Question: I used this method for that:
'croppedBitmap =Bitmap.createBitmap( sourceBitmap, x, y, 80, 80, mMatrix, true);'
But in corner areas it showing error:
'java.lang.IllegalArgumentException: x must be >= 0'
Attached image is showing my expected Result

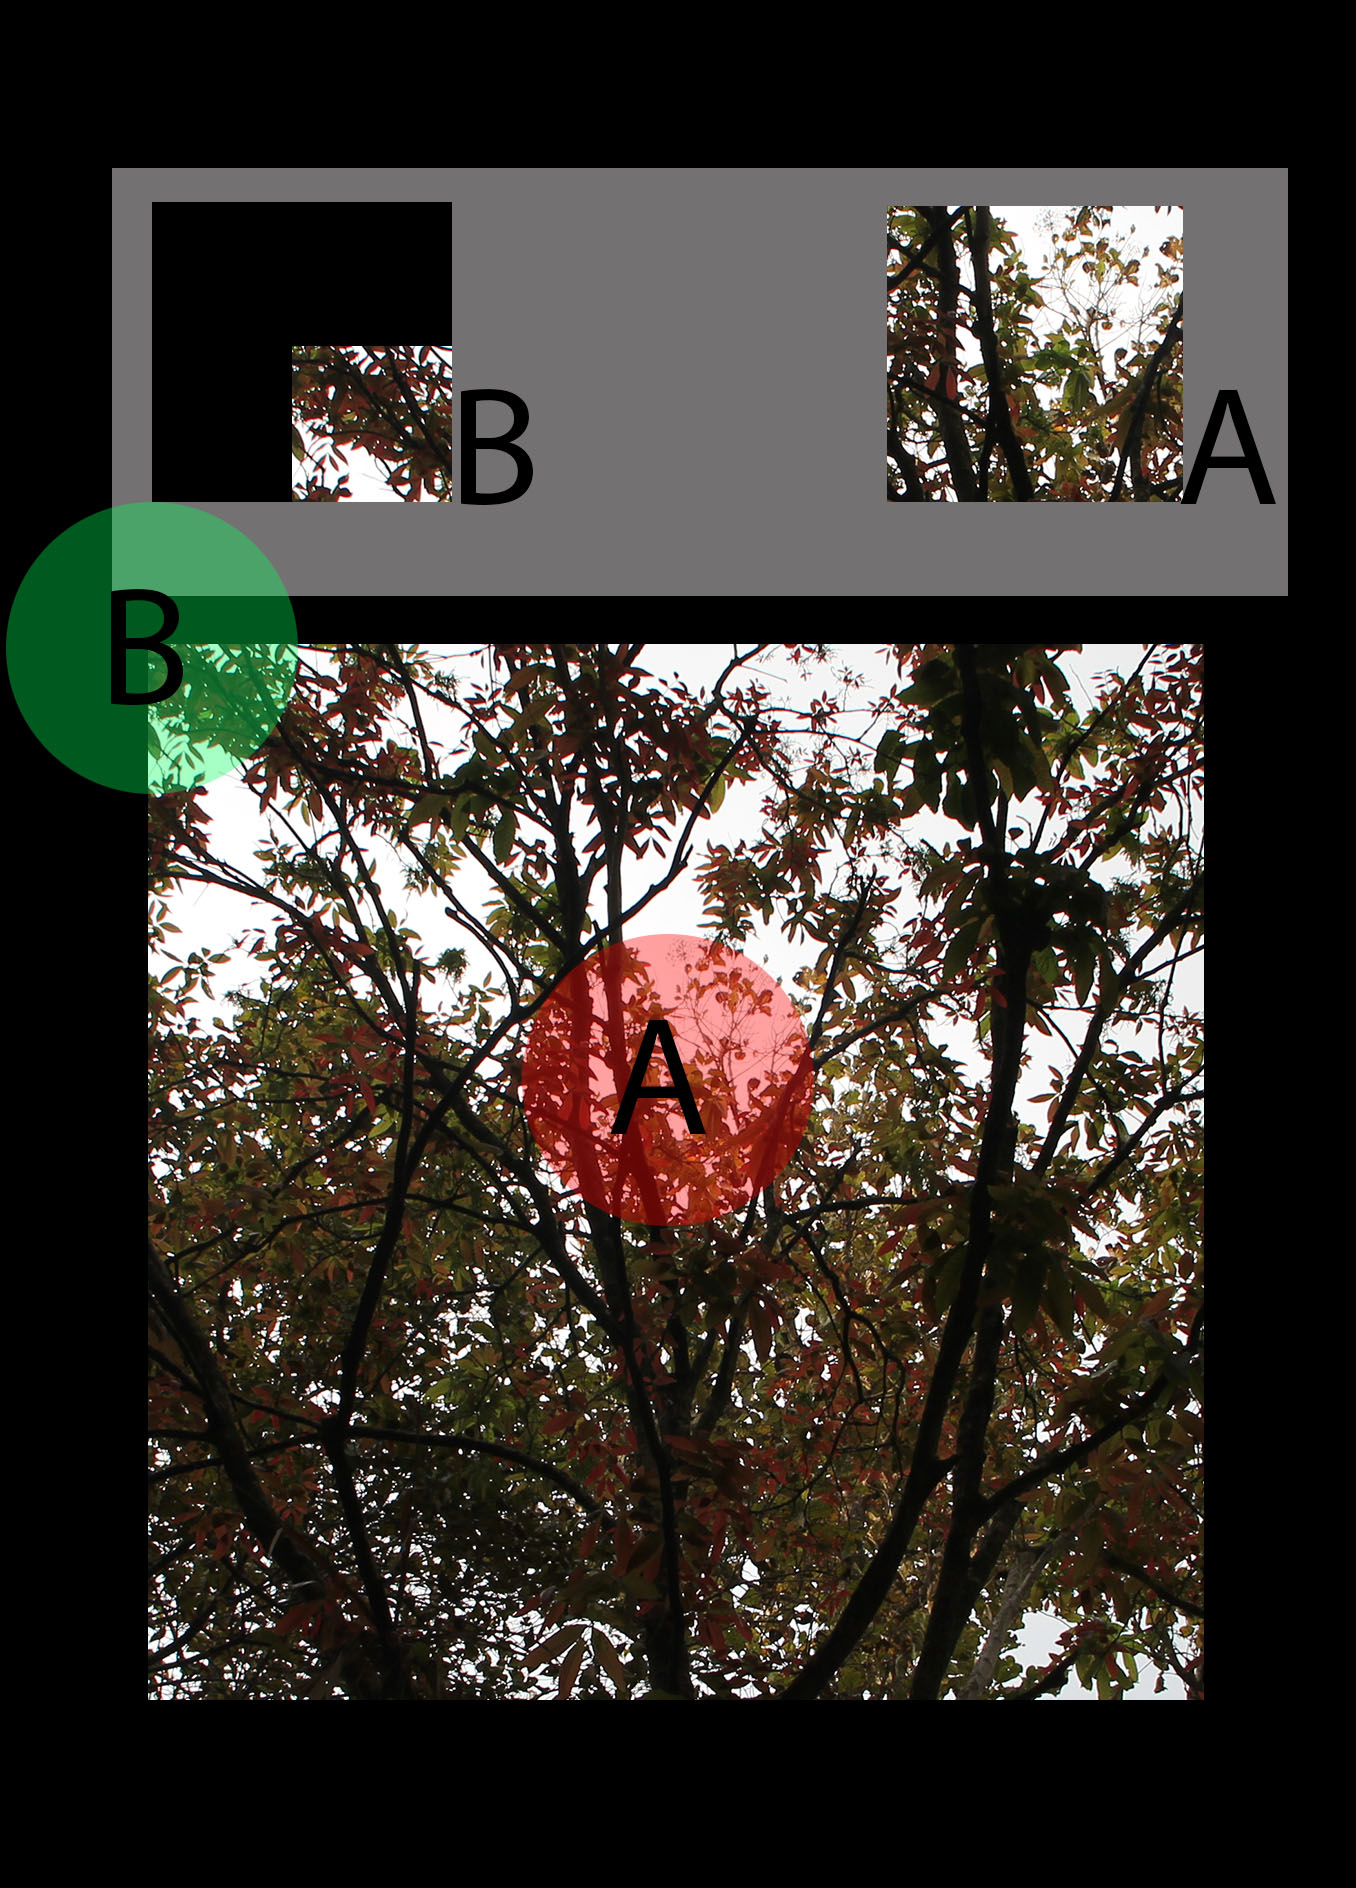
Answer: '''
ImageView imageView = (ImageView) findViewById(R.id.iv_imageview);
imageView.setOnTouchListener(new OnTouchListener(){
@Override
public boolean onTouch(View v, MotionEvent event) {
int topParam = imageView.getPaddingTop();
int rightParam = imageView.getPaddingRight();
int maxTopParam = topParam+imageView.getMaxHeight();
int maxRightParam = rightParam + imageView.getMaxWidth();
if(event.getX>topParam&&event.getX<maxTopParam){
//the x coordinate is in your image... do the same to Y
}
});
return true;
}
'''